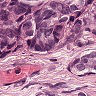
Metastatic tissue present: yes